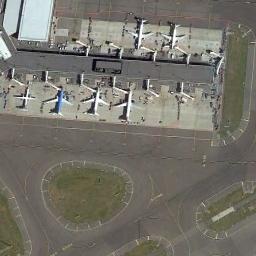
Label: airplane